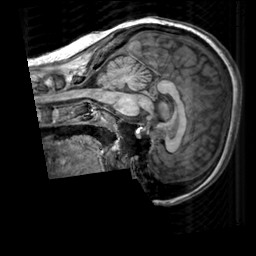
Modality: T1w
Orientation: sagittal
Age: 31
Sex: female
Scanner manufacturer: siemens
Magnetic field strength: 3 T
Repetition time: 2.3 s
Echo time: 0.00303 s